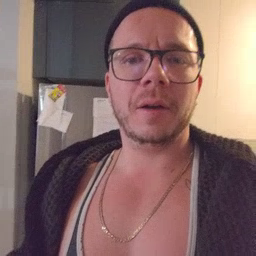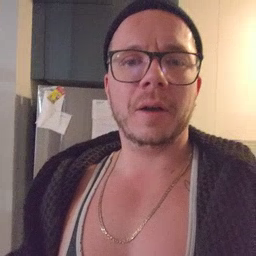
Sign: no